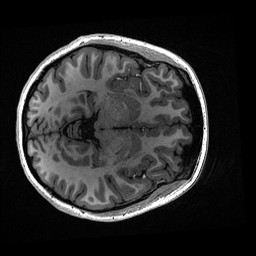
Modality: T1w
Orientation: axial
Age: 18
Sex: female
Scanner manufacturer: ge
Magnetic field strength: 3 T
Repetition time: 0.006952 s
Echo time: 0.00292 s